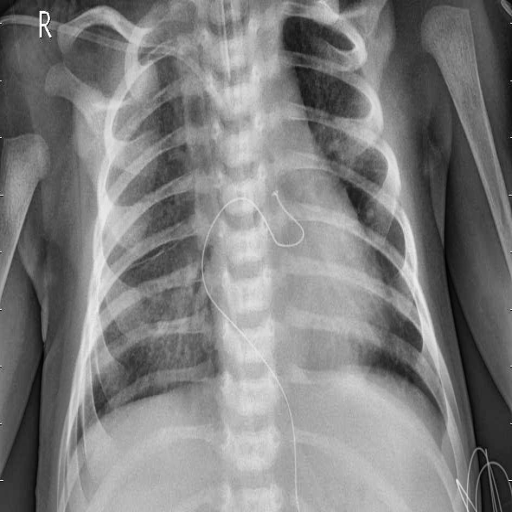
Finding: PNEUMONIA